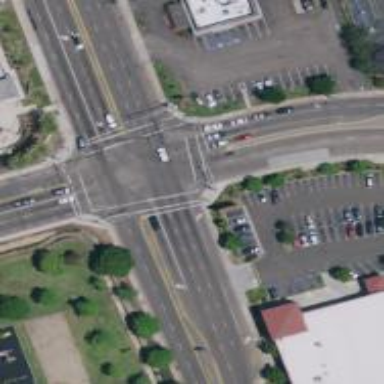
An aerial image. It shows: Crossing road.